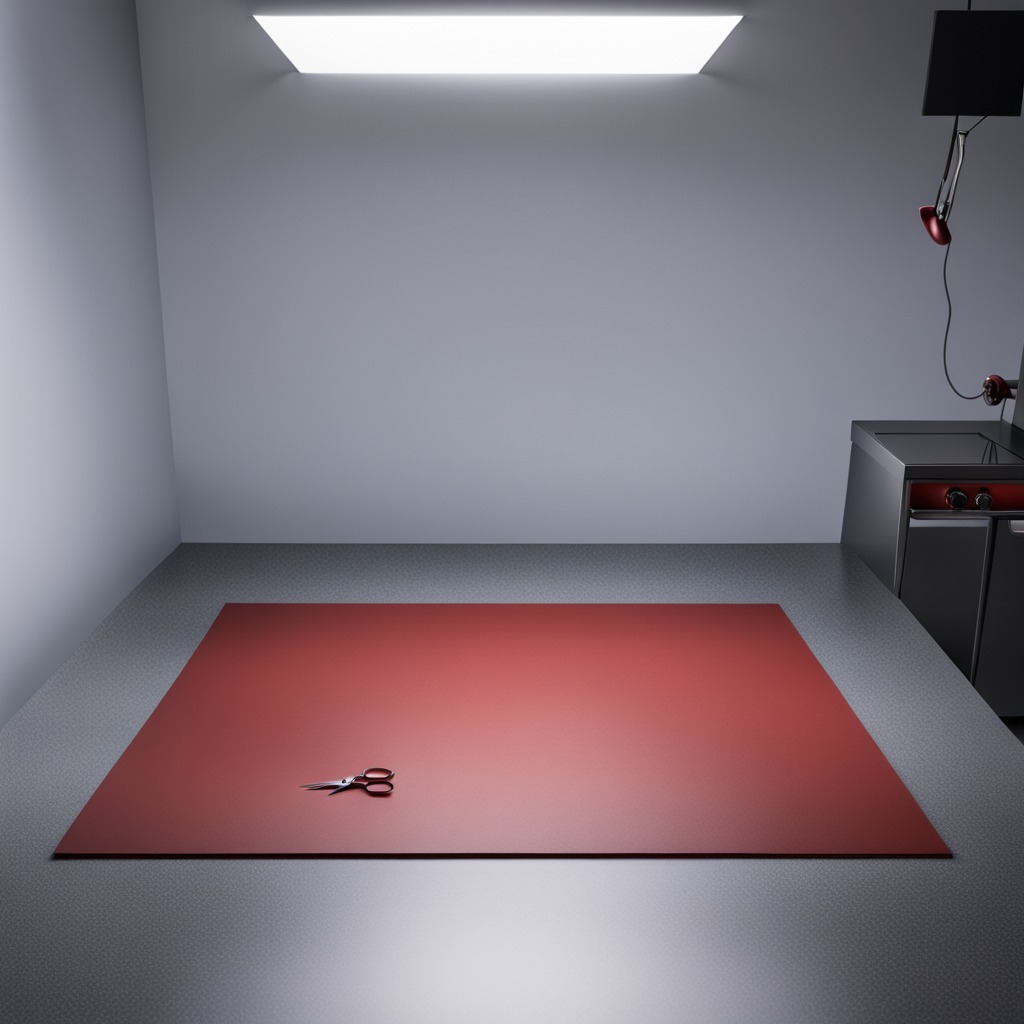
A scissor lies on the tabletop.